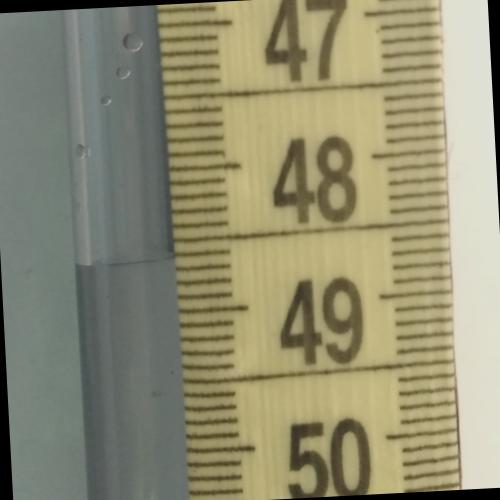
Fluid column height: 48.6 cm